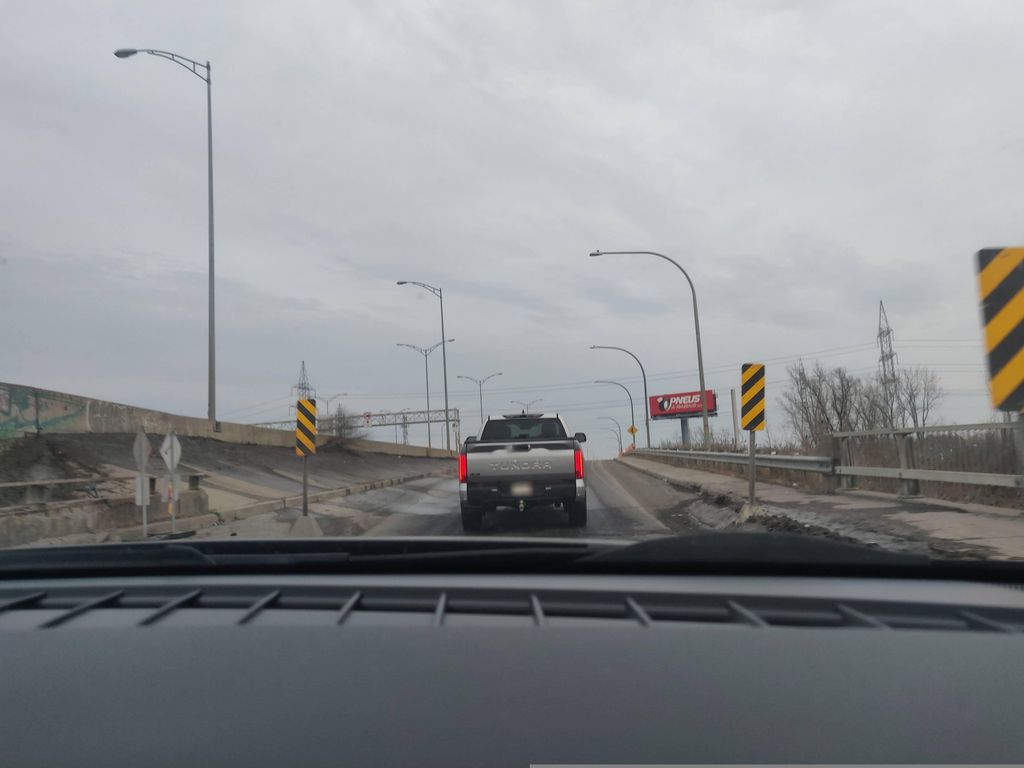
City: montreal